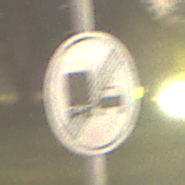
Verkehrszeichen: EndeUeberholverbotKraftfahrzeuge
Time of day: Night
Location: Outdoor (Suburban)
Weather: Clear
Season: NotSpecified
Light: Artificial